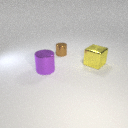
small brown metal cylinder behind large yellow metal cube